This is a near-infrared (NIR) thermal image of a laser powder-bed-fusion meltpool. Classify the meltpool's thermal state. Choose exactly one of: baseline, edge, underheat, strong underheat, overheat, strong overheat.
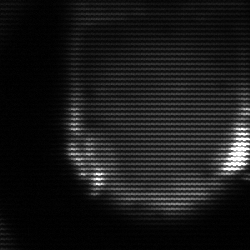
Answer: edge